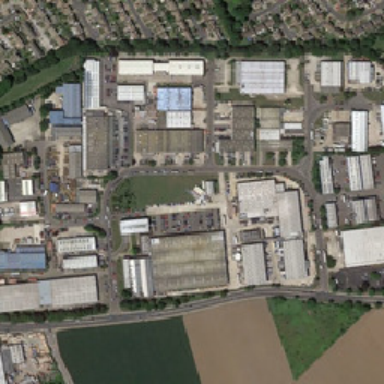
We can see factories sandwiched between residential area and farmland .